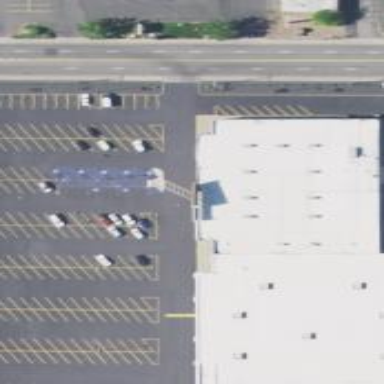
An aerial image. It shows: Supermarket.